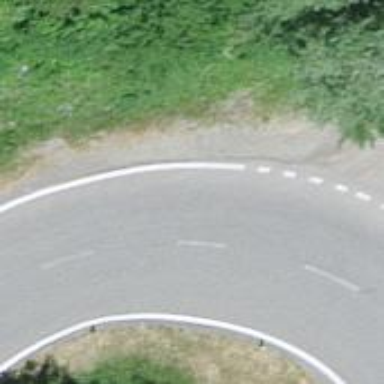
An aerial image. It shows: Tertiary road with asphalt surface.